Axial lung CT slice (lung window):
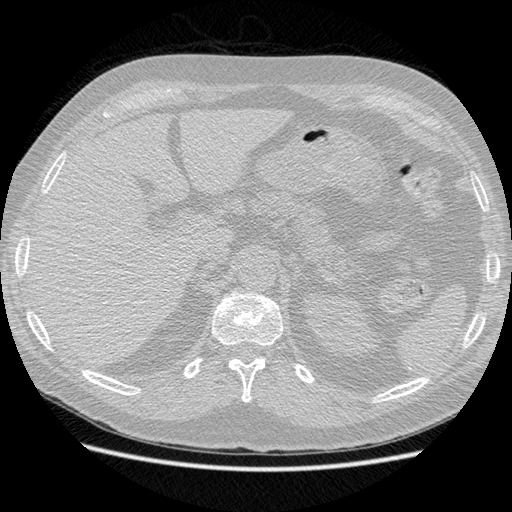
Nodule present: no